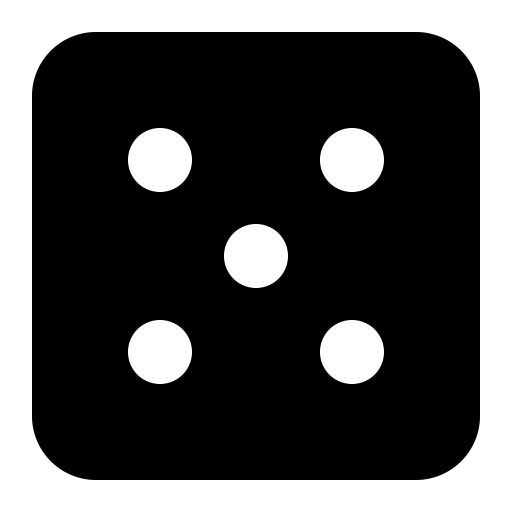
Tags: icon, FontAwesome, fa-icon, solid, dice, five